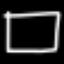
Label: square